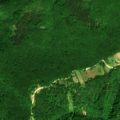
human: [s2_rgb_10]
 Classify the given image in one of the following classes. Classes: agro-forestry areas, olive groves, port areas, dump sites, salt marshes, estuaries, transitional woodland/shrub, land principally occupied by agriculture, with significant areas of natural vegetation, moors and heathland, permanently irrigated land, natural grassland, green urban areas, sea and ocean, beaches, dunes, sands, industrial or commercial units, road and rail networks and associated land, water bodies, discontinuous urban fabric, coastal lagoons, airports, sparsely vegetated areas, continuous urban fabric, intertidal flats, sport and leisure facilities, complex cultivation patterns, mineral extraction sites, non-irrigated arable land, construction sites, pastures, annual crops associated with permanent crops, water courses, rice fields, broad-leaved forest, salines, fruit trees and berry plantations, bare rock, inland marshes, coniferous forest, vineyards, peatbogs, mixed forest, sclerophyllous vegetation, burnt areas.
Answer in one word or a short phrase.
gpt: land principally occupied by agriculture, with significant areas of natural vegetation, broad-leaved forest, mixed forest